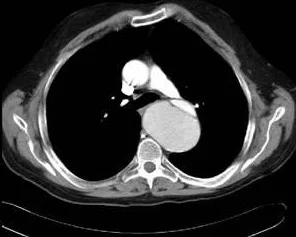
CT scans demonstrating the dissection at the level of the aortic valve.
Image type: radiology (ct)